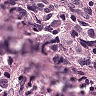
Metastatic tissue present: yes